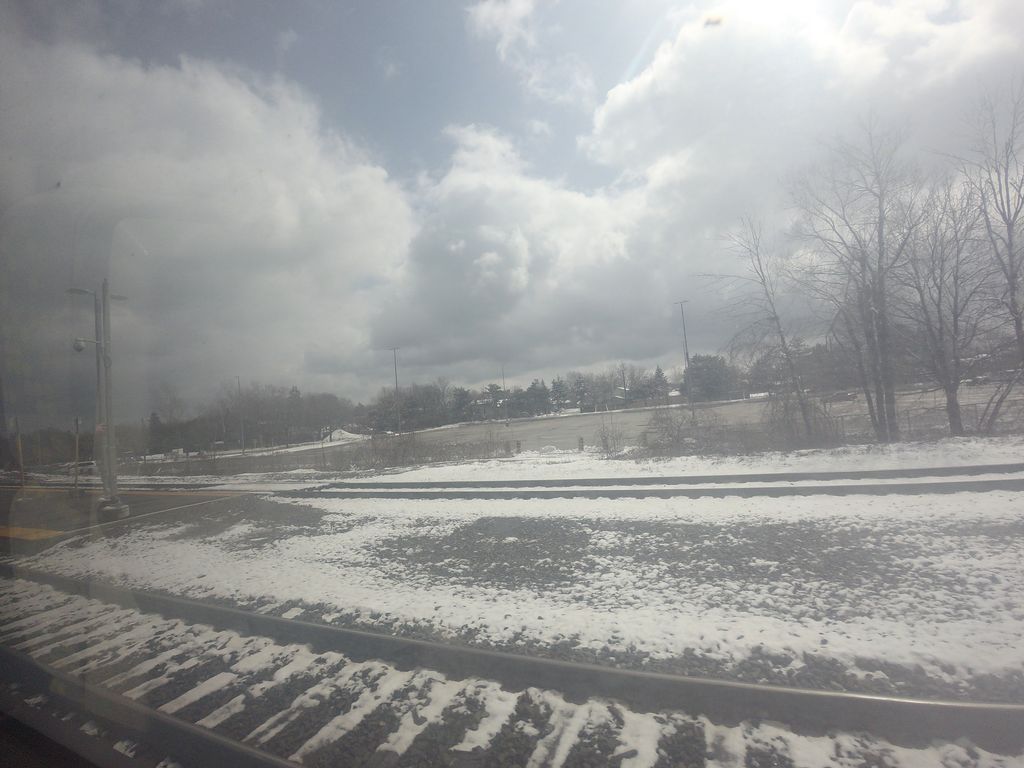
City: toronto